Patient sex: M
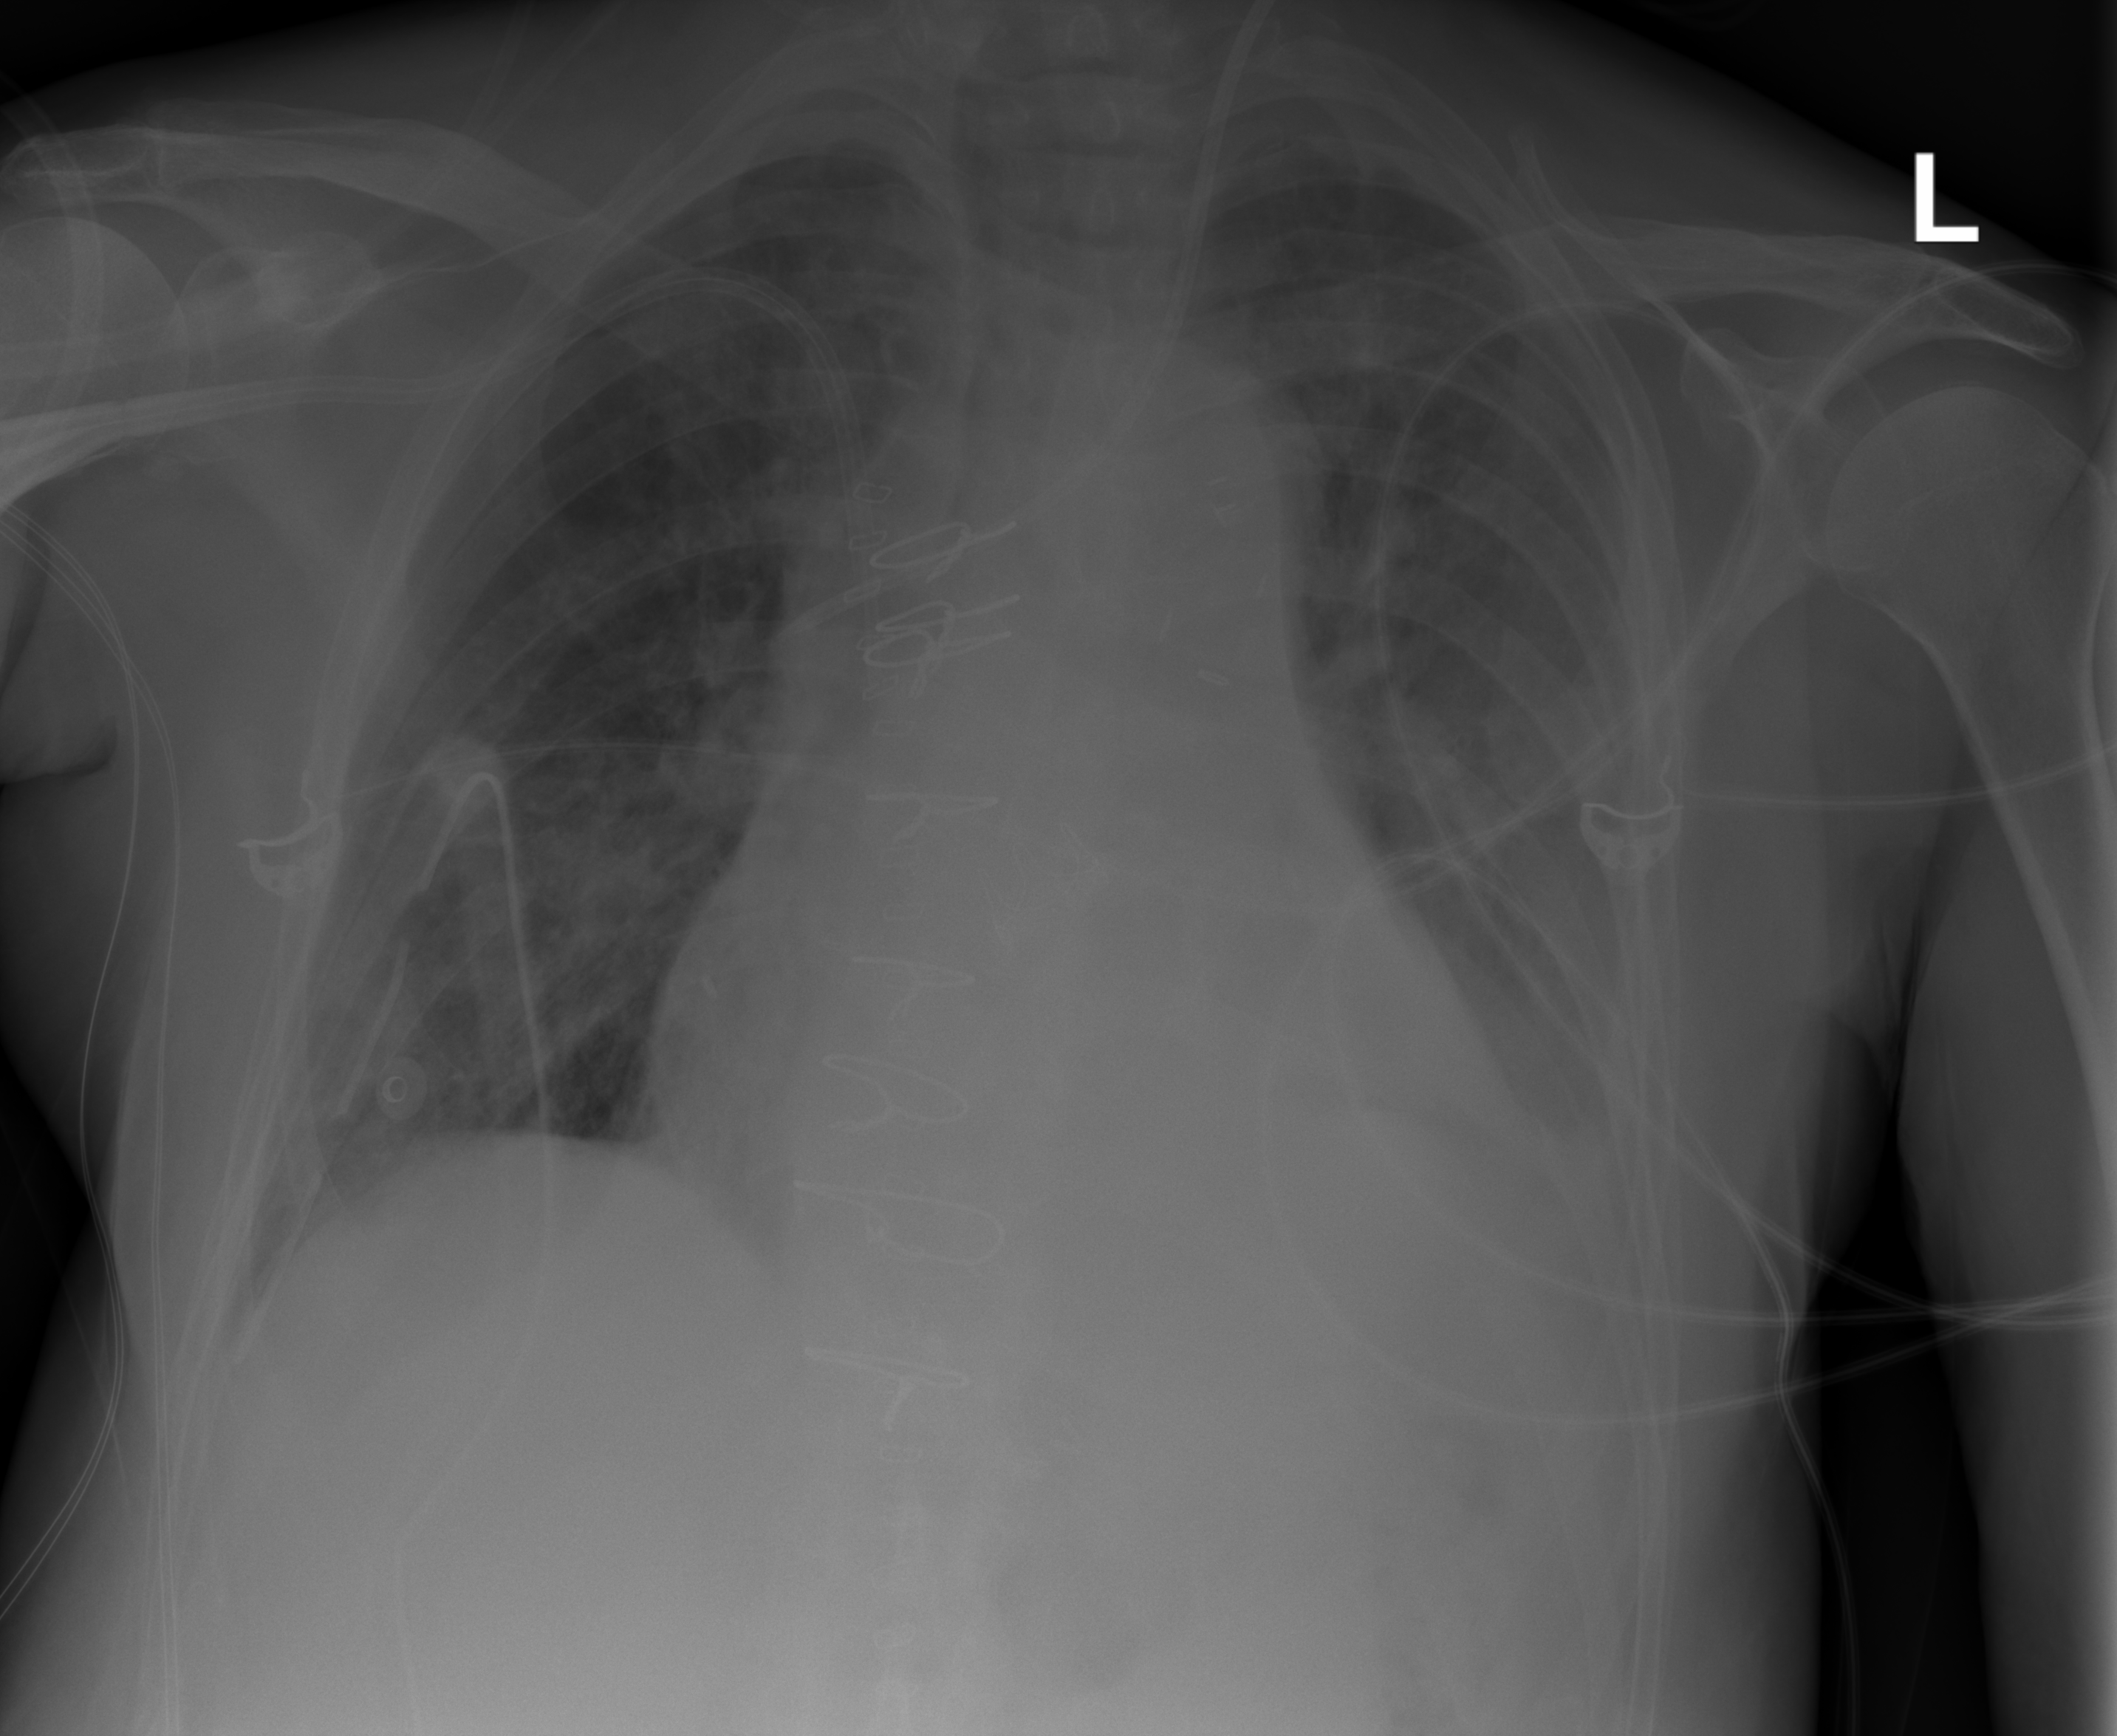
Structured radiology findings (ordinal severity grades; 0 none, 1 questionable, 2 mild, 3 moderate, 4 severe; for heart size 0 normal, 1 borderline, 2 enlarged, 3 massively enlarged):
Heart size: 2
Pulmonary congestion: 2
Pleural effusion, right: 0
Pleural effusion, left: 2
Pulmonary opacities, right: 2
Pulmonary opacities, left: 0
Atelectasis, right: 0
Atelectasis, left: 0